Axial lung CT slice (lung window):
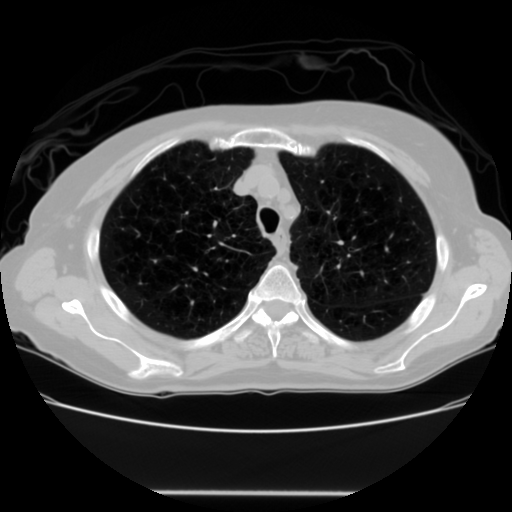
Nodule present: no